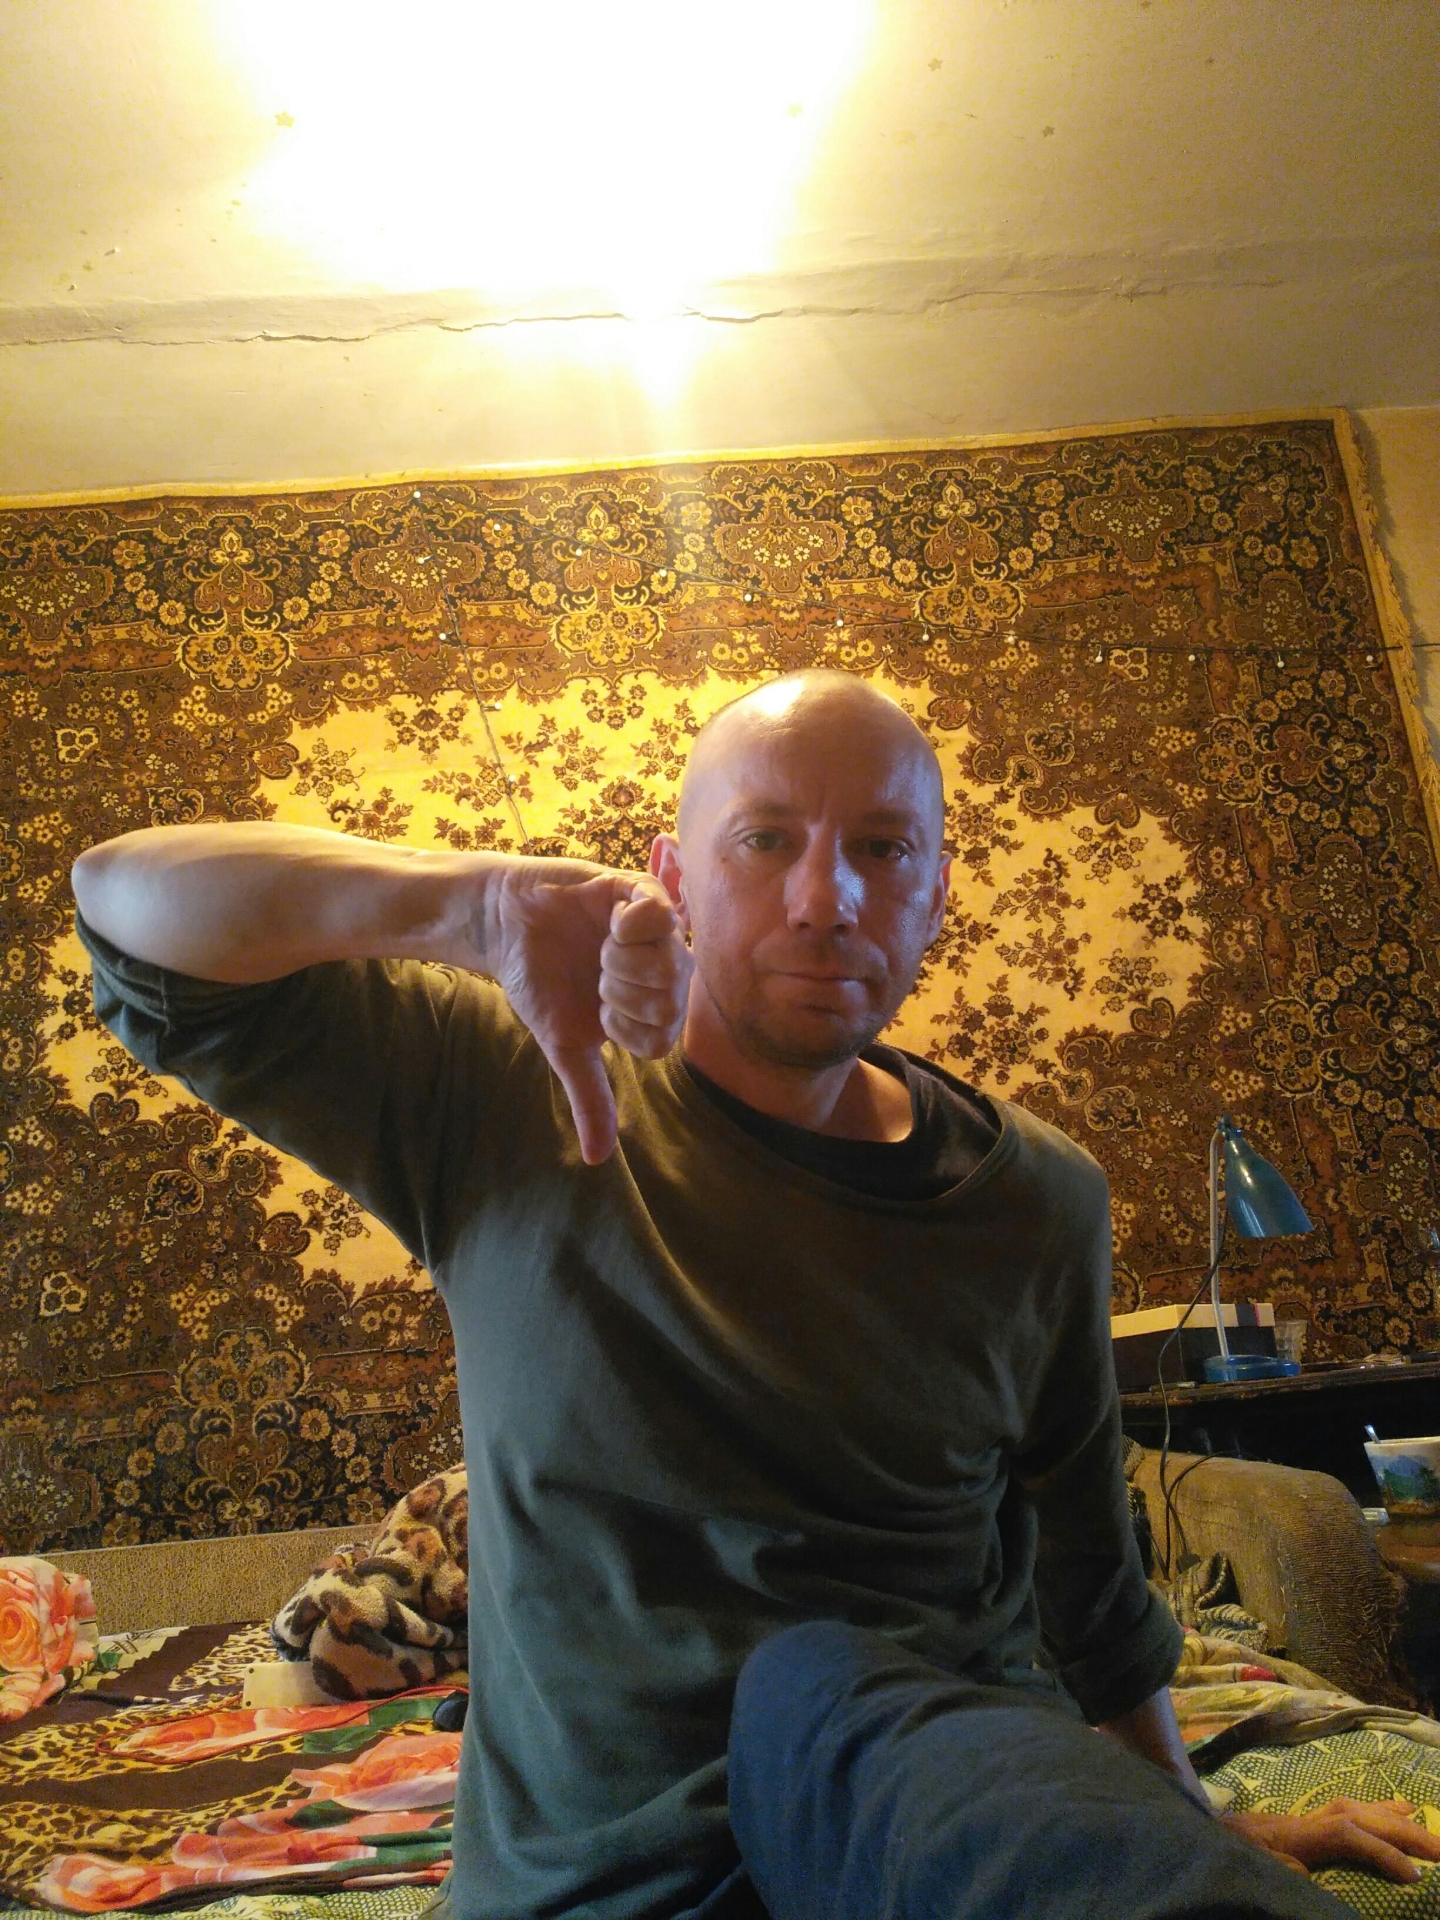
Label: noise